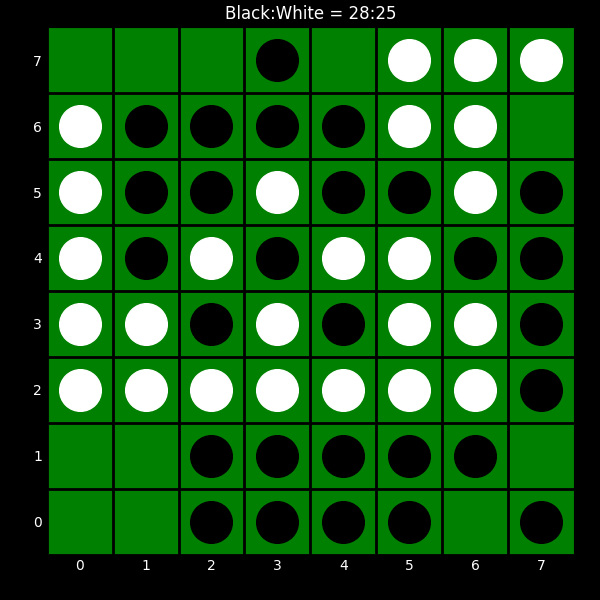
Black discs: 28
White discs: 25